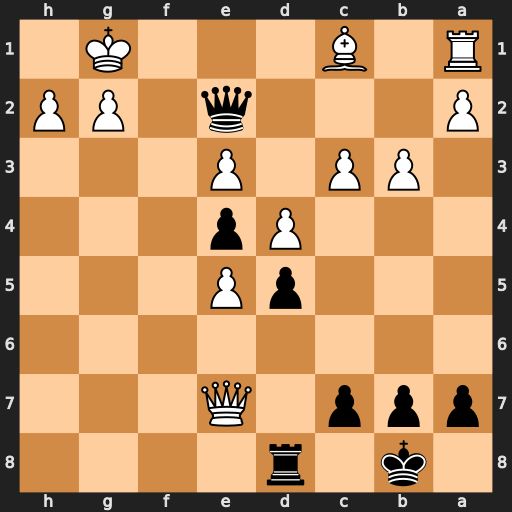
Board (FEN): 1k1r4/ppp1Q3/8/3pP3/3Pp3/1PP1P3/P3q1PP/R1B3K1
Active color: b
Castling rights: -
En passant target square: -
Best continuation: Qe1#